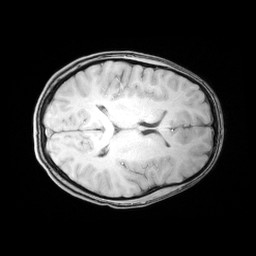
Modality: MP2RAGE
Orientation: axial
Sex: female
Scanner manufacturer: siemens
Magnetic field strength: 3 T
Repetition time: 5 s
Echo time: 0.00355 s